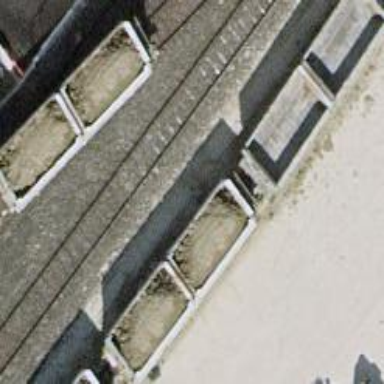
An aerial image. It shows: Single-track railway spur.